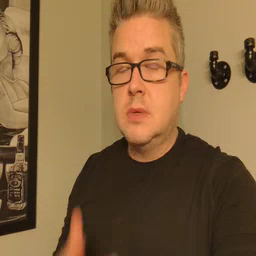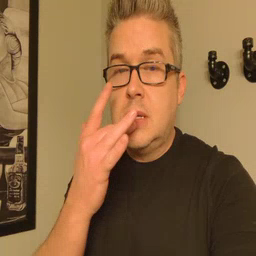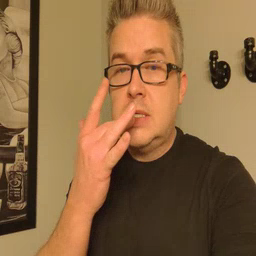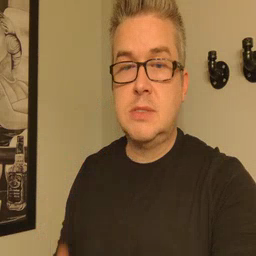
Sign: taste